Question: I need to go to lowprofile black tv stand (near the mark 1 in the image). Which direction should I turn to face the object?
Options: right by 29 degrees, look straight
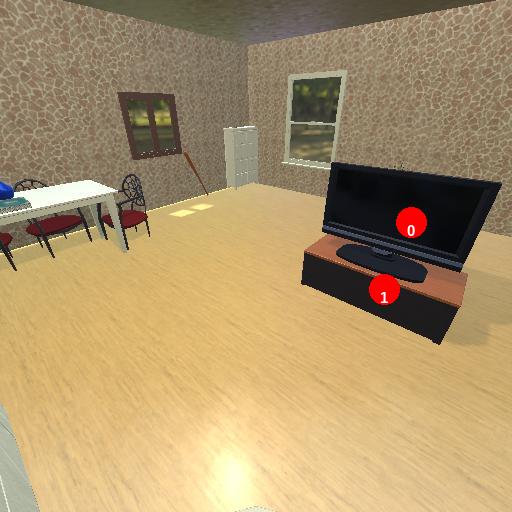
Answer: right by 29 degrees